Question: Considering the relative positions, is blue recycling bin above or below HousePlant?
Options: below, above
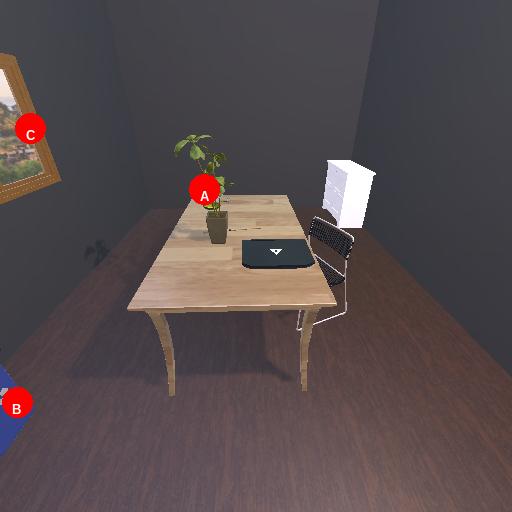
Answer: below